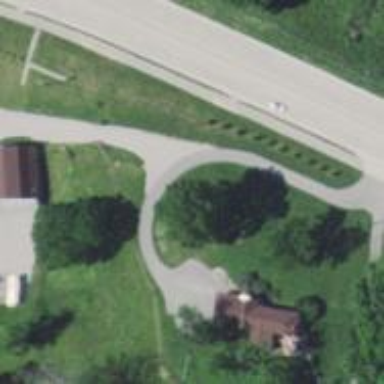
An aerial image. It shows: Driveway leading to service road.